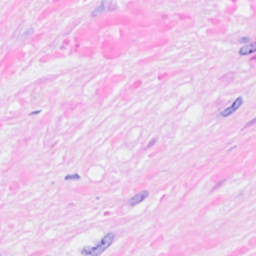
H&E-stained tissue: Breast